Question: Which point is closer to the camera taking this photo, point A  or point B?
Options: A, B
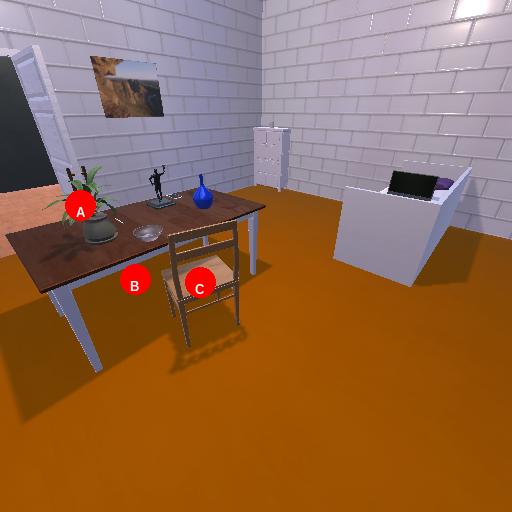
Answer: A